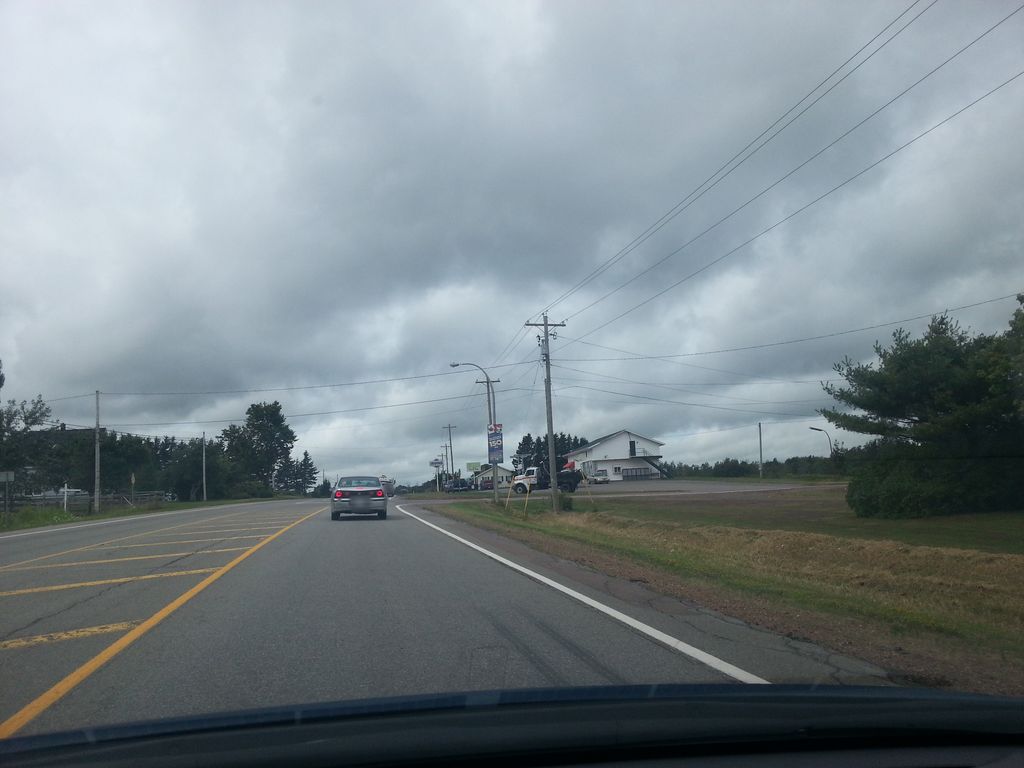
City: charlottetown